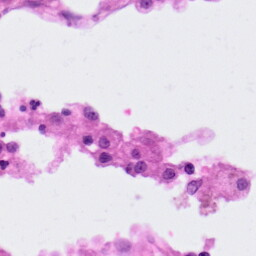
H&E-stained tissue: Lung